Question: Here's what I'm trying to achieve, I got a table containing a set of inputs:
'''
<tr ng-repeat="row in signupForm track by $index"
class="data-row">
<td class="label-cell data-cell">
<label for="{{row.model}}" ng-bind="(row.label) + ':'"></label>
</td>
<td class="data-cell">
<input type="{{row.type}}" ng-model="user[row.model]"
placeholder="{{row.placeholder}}"
class="round input" id="{{row.model}}">
</td>
<td class="error-cell data-cell">
<span class="error">*</span> //Need to be able to insert image here instead
</td>
</tr>
'''
With the 'signupForm' object looking like this:
'''
$scope.signupForm = [
{
label: 'Firstname',
type: 'text',
model: 'firstname',
placeholder: 'Firstname'
},
{
label: 'Lastname',
type: 'text',
model: 'lastname',
placeholder: 'Lastname'
},
{
label: 'Age',
type: 'text',
model: 'age',
placeholder: 'Age'
},
{
label: 'Country',
type: 'text',
model: 'country',
placeholder: 'Country'
},
{
label: 'Display name',
type: 'text',
model: 'displayName',
placeholder: 'Maximum of 16 characters'
},
{
label: 'E-mail',
type: 'email',
model: 'email',
placeholder: 'Example@backslash.com'
},
{
label: 'Password',
type: 'password',
model: 'password',
placeholder: 'Minimum of 8 characters'
},
{
label: 'Confirm password',
type: 'password',
model: 'confirmedPassword',
placeholder: 'Confirm password'
}
]
'''
Now, for the row that is "displayName" I need to be able to change the span's content in the 'error-cell', but only for this row. I've been sitting here trying to figure out a good way of doing so but I can't come up with a decent way to go about this.
Here's an image to show what I mean, the green represents the row that I need to affect, and the blue is the cell that I need to be able to change.

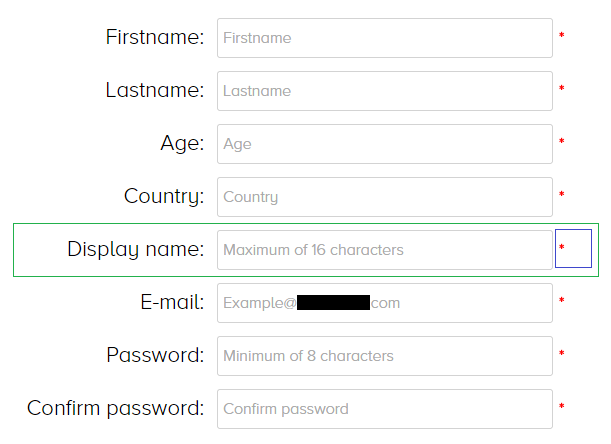
Answer: you can use an ng-if on that span. The below example just does this for the whole span but you should be able to do something similar
'''
<tr ng-repeat="row in signupForm track by $index"
class="data-row">
<td class="label-cell data-cell">
<label for="{{row.model}}" ng-bind="(row.label) + ':'"></label>
</td>
<td class="data-cell">
<input type="{{row.type}}" ng-model="user[row.model]"
placeholder="{{row.placeholder}}"
class="round input" id="{{row.model}}">
</td>
<td class="error-cell data-cell">
<span class="error" ng-if="row.model === 'displayName'">*</span>
</td>
</tr>
'''